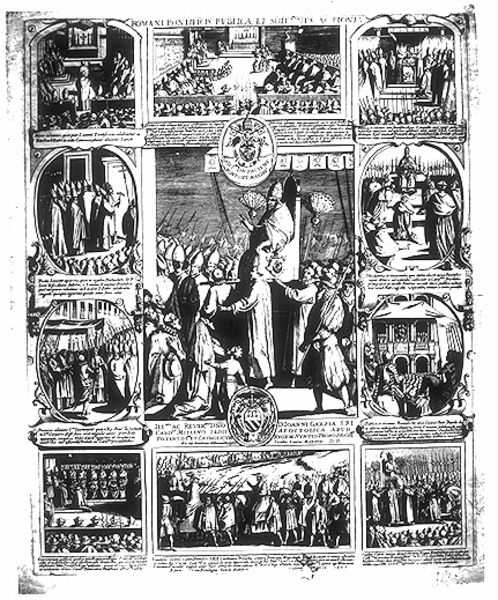
Titel: Bildnis der Wahl und Krönung des Papstes Paul V.
Künstler: Giacomo Lauro
Institution: (Seriendruck)
Schlagwörter: chair, crowd, crown, king, people, pope, soldiers, swords, throne, black, old, sitting, picture, pictures, print, armor, paper, story, writing, scene, italy, newspaper, parade, rome, religion, tiara, guard, script, sceptre, comic, text, article, council, imago, storytelling, paper4, storry, sinode